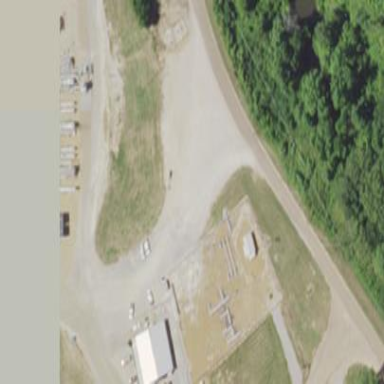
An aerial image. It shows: Measurement substation surrounded by fence.